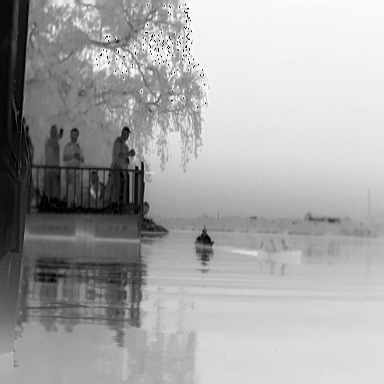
There are two objects shown in the infrared image, including a canoe, and a warship.